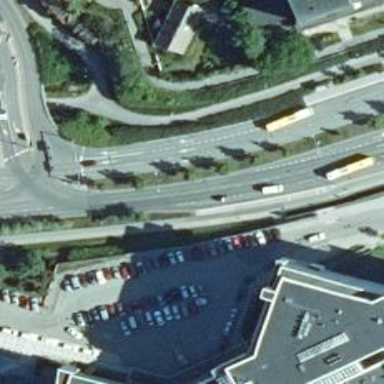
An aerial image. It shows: Primary highway with separate asphalt sidewalks and cycleways.